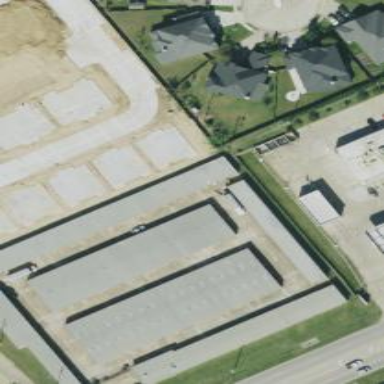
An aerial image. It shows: Building housing storage rental shop.